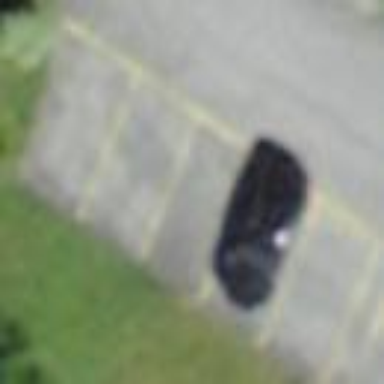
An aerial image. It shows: Parking area with surface.